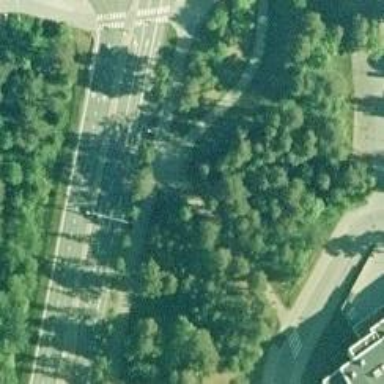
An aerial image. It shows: Asphalt cycleway.